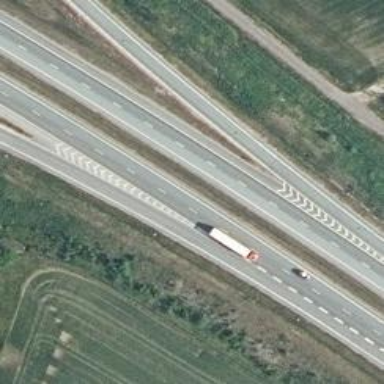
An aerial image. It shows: Tertiary motorway link with asphalt surface.